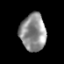
Tissue: prostate
Cell type: Epithelial cells
Senescence score: 0.3567
Nuclear area (px): 947
Mean DAPI intensity: 142.638